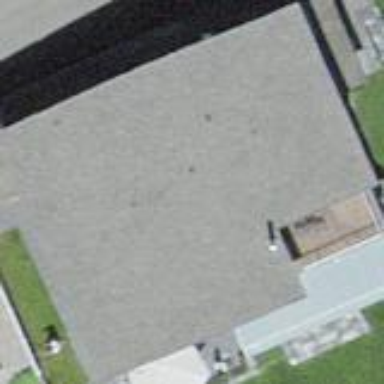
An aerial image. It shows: Detached building.